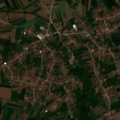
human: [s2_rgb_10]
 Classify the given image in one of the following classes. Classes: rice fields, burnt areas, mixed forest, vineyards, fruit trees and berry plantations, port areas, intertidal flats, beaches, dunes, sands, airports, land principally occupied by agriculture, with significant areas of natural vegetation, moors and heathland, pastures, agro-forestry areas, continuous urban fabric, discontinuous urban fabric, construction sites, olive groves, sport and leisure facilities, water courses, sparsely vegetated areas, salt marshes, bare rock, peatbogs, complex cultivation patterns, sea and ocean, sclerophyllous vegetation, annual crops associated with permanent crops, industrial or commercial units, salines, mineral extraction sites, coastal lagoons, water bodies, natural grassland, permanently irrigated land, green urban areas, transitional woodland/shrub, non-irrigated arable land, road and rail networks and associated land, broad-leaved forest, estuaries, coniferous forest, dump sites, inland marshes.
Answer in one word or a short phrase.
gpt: discontinuous urban fabric, vineyards, complex cultivation patterns, land principally occupied by agriculture, with significant areas of natural vegetation, broad-leaved forest